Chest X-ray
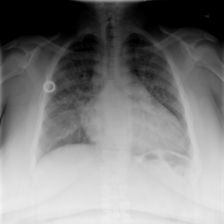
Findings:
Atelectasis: negative
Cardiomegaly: negative
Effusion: negative
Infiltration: negative
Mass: negative
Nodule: negative
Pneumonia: negative
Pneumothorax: negative
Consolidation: negative
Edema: negative
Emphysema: negative
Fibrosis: negative
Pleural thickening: negative
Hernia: negative